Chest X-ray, PA view. Patient: 13 years old, sex M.
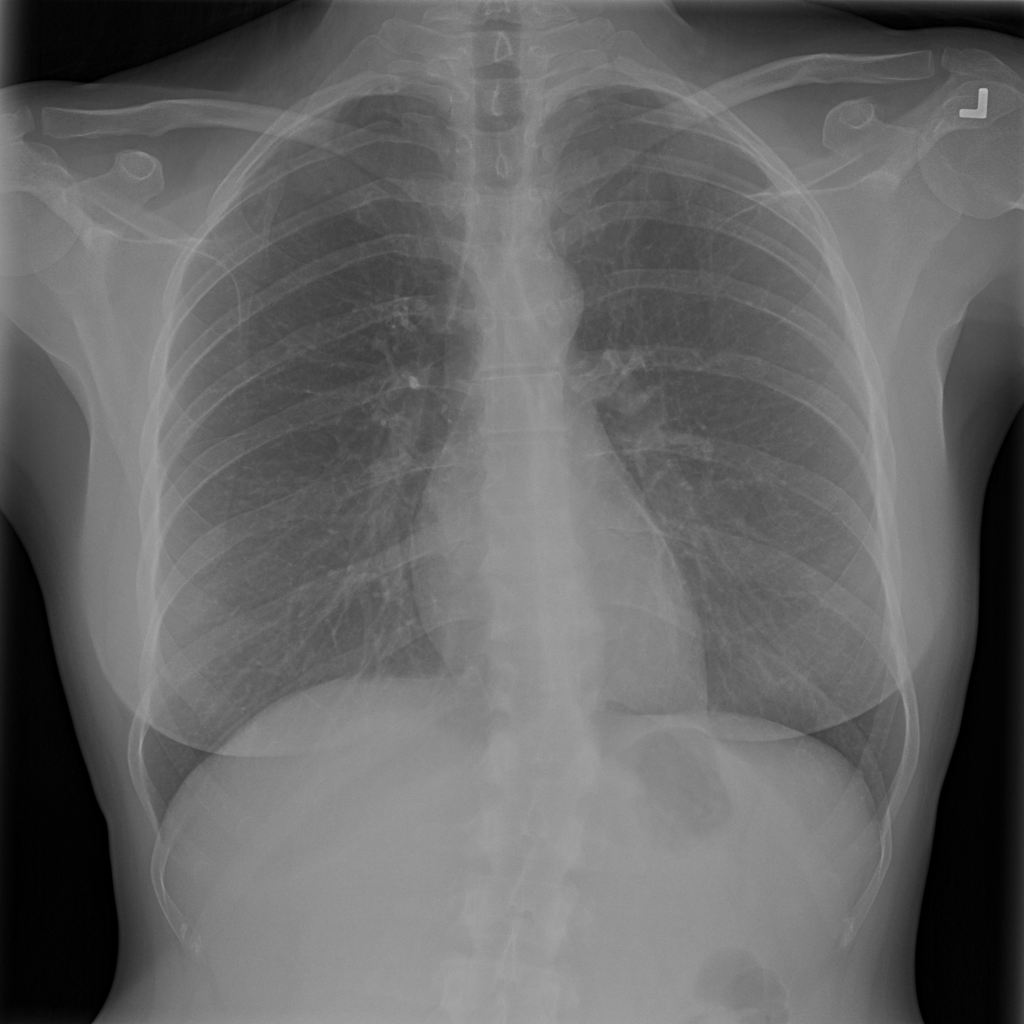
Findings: No Finding